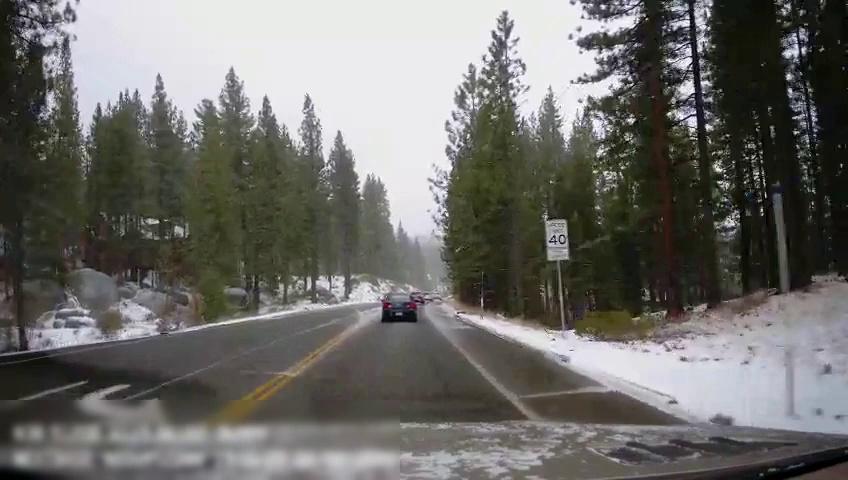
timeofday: Day
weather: Snowy
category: Drivable Space
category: Vehicles | Car
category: Vehicles | Car
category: Lanes | Opposite Lane
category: Lanes | Opposite Lane
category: Lanes | Opposite Lane
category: Lanes | Current Lane
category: Lanes | Opposite Lane
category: Lanes | Current Lane
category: Traffic | Signs
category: Traffic | Signs